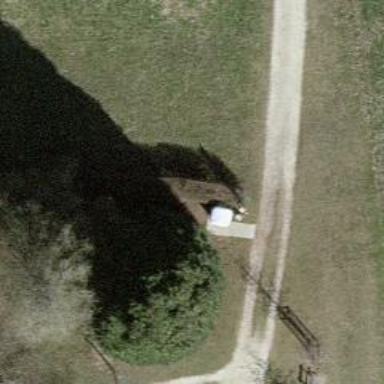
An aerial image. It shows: Toilets.